Question:
Why isn't the DIV with blue background expanding to fill the page?
Also, the parent DIV has black background which is not shown, how come?
I included my developer tool preview
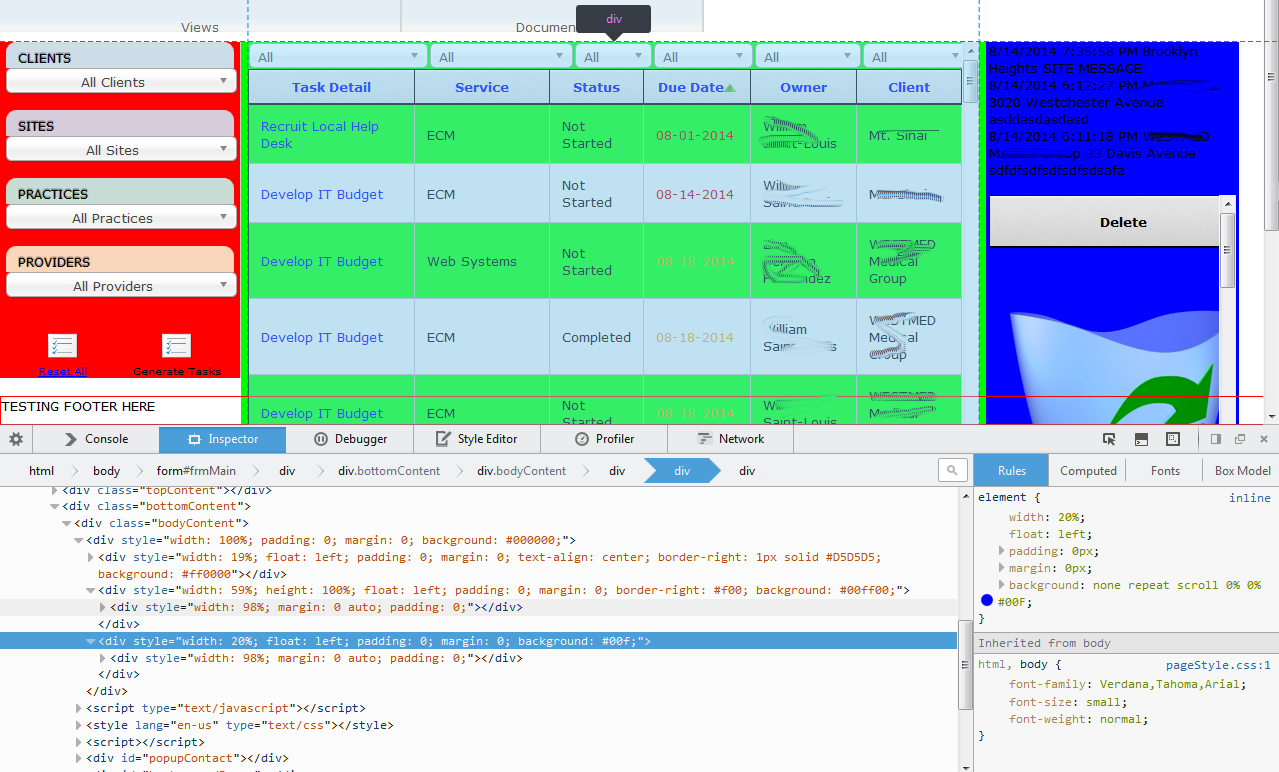
Answer: In your preview, I can see the there are 3 div's in the same level. (the blue is one of them)
1. div has 19% width
2. div has 59% width
3. div (blue) has 20% width
19+59+20 = 98% which tells you that the divs will never fillout the width of the browser.
You either have to make sure the total of the divs gives you 100% and also make sure that nothing inside the blue div have a specified width that exceeds the calculated 20%
The second question about the black div.
The divs inside are floating which makes the outer div not not clearing them if its not told. Therefor you either need a clear or adding the overflow css style to the outer div.
'''
<outer div>
<red div></div>
<green div></div>
<blue div></div>
<div style="clear"></div> <!-- this div -->
</div>
'''
'''
<outer div style="overflow:auto;"> <!-- added style -->
<red div></div>
<green div></div>
<blue div></div>
</div>
'''